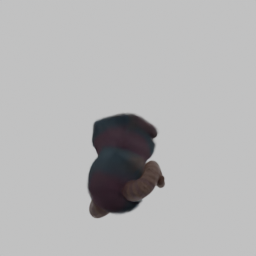
Label: animals